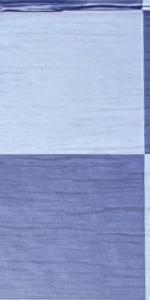
Label: Empty